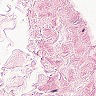
Metastatic tissue present: no